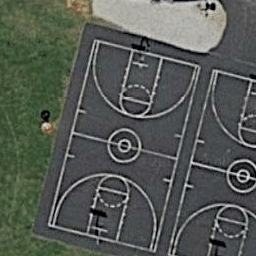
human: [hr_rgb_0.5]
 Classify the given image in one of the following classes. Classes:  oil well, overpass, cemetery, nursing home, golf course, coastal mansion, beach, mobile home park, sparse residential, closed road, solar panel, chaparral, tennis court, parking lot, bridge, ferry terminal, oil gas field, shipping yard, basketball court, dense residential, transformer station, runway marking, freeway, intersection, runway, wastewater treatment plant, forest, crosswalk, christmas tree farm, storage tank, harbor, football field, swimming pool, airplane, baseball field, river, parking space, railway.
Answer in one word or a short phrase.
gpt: basketball court